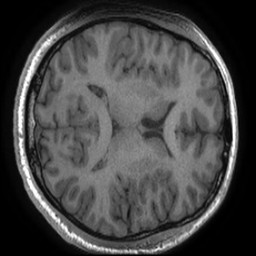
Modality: T1w
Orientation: axial